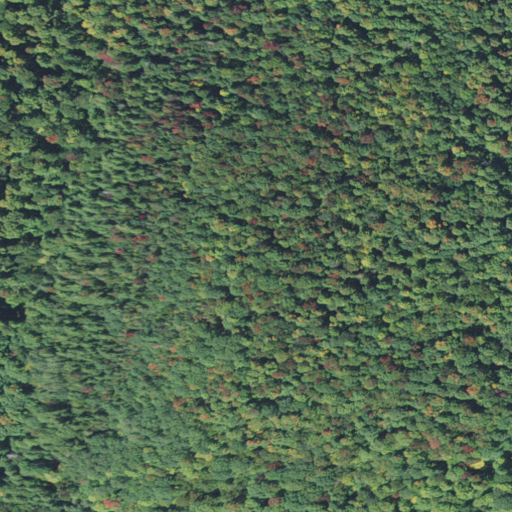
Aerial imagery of mountain in Vermont named Armstrong Hill containing deciduous forest and evergreen forest